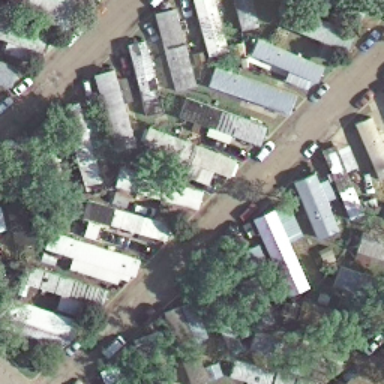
Many mobile homes arranged in lines in the mobile home park .